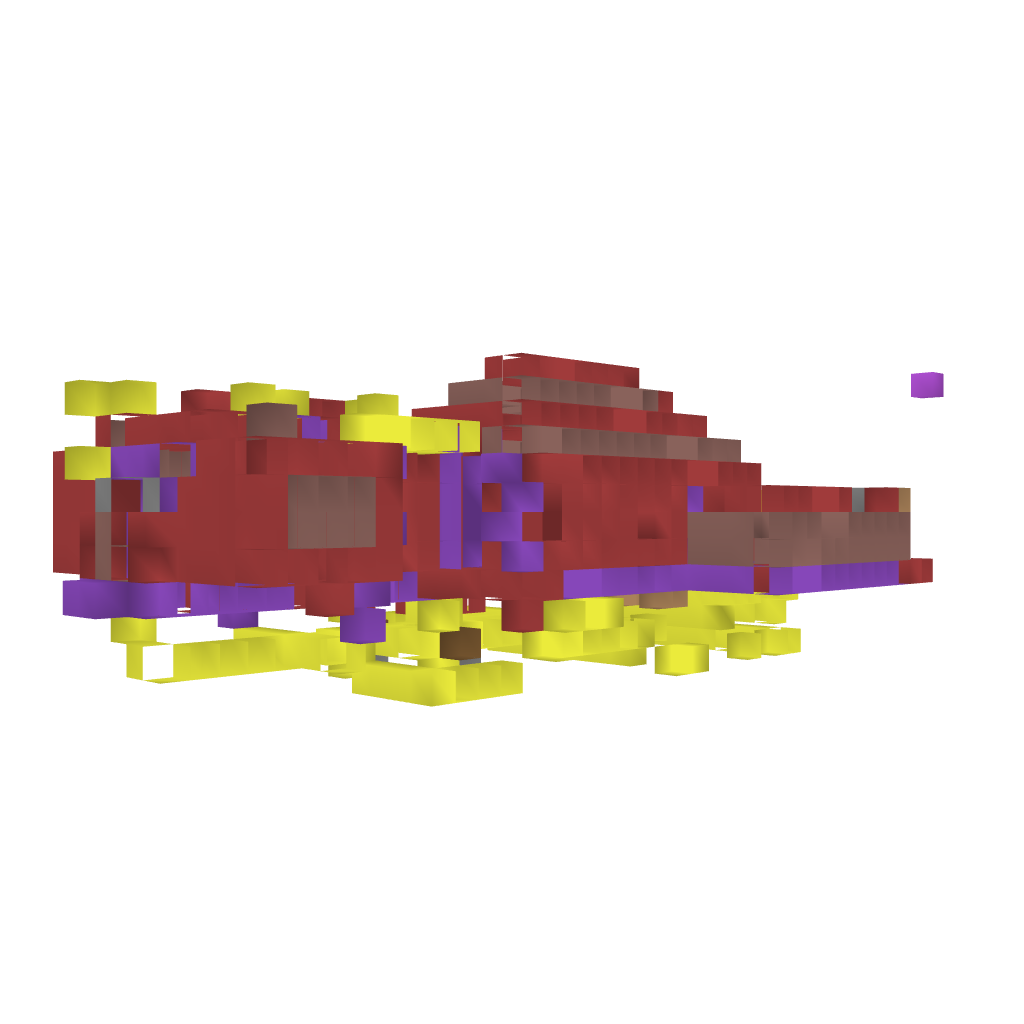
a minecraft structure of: NetherBoat Mecanism bad low quality